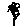
Label: flower